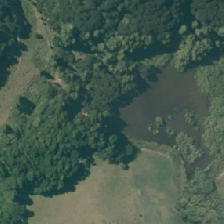
Land cover: lake_pond